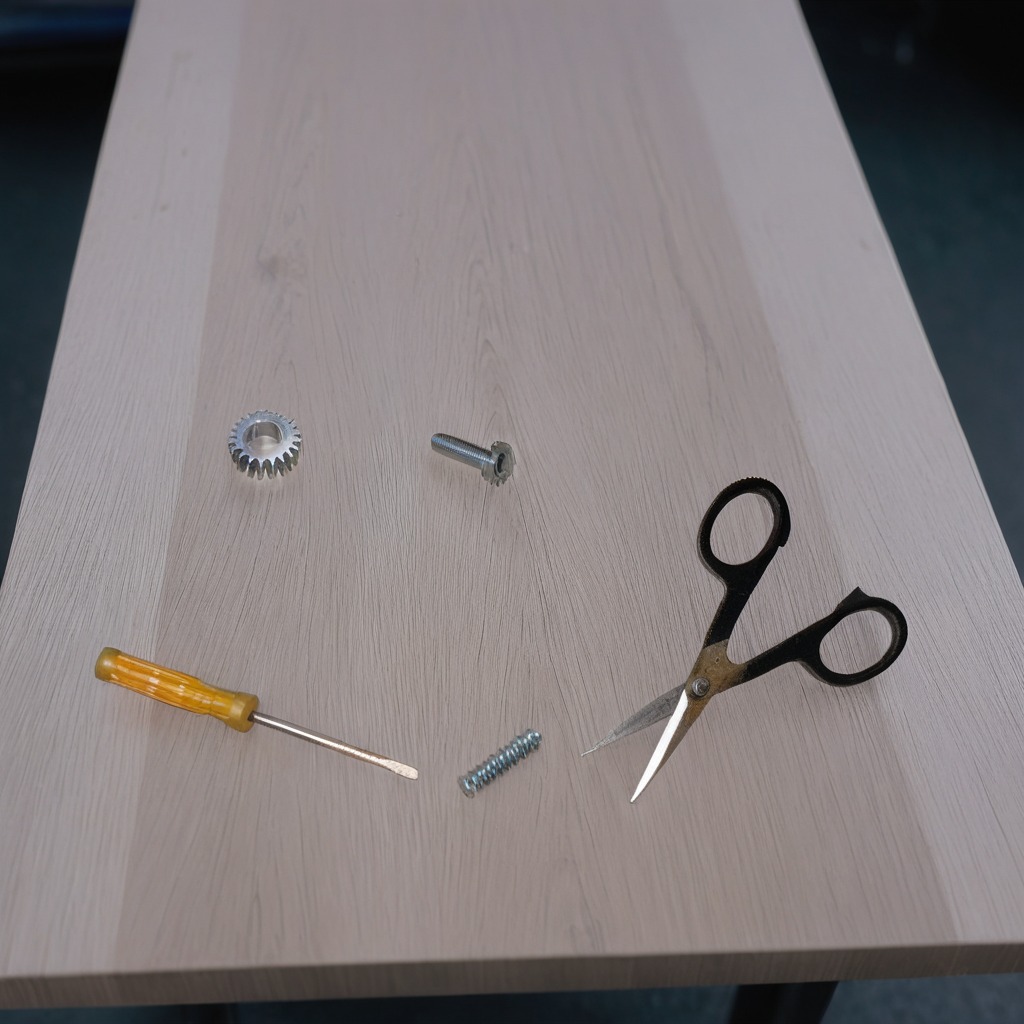
A steel gear with teeth, a metal machine screw, a coiled metal spring, a screwdriver, and a pair of scissors are lying on a old table with faint burn marks in a small garage at twilight.